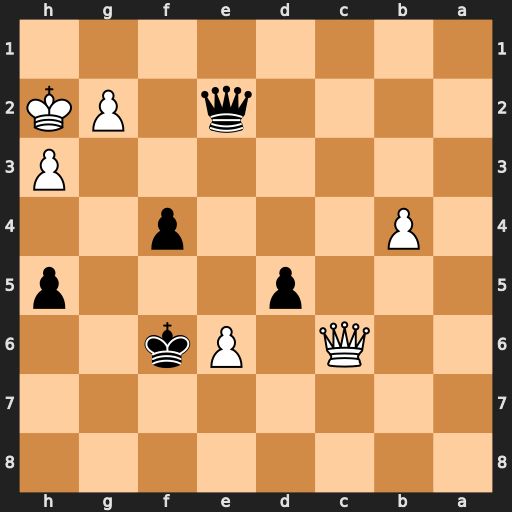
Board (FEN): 8/8/2Q1Pk2/3p3p/1P3p2/7P/4q1PK/8
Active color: b
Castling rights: -
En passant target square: -
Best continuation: f3 e7+ Kxe7